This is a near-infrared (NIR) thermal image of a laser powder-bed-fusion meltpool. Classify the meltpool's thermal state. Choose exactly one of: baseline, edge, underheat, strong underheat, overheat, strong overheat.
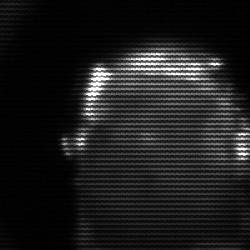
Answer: baseline